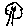
Label: tree